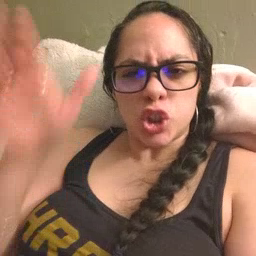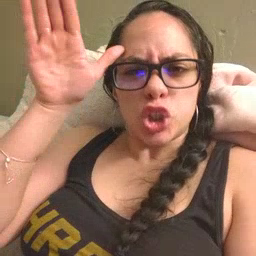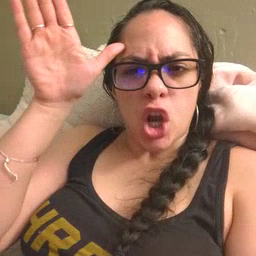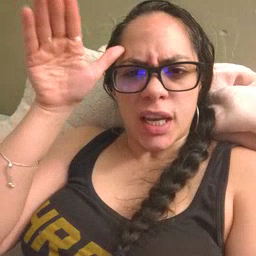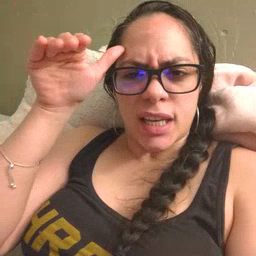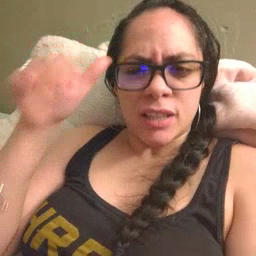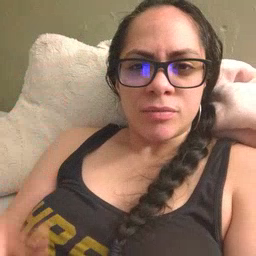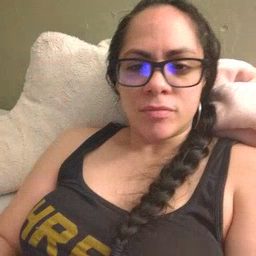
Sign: donkey